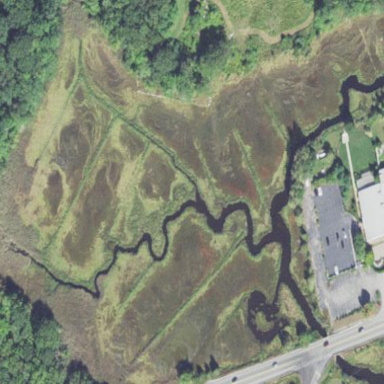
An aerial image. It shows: Existing preserved open space showcasing marsh wetland.